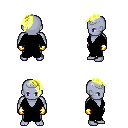
a pixel art fantasy rpg character, male body template, dark elf, purple skin, black robe, gold greaves, gold long mohawk hairstyle, silver tiara, gold gloves, four views (front, back, left, right), 2x2 character sprite sheet, small pixel art, hard edges, no anti-aliasing